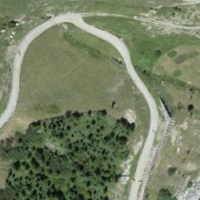
EUNIS habitat code: 26
Species observed at this site:
Lysandra coridon
Erebia tyndarus
Erebia melampus
Polyommatus icarus